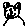
Label: cat